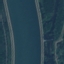
Land use / land cover class: River